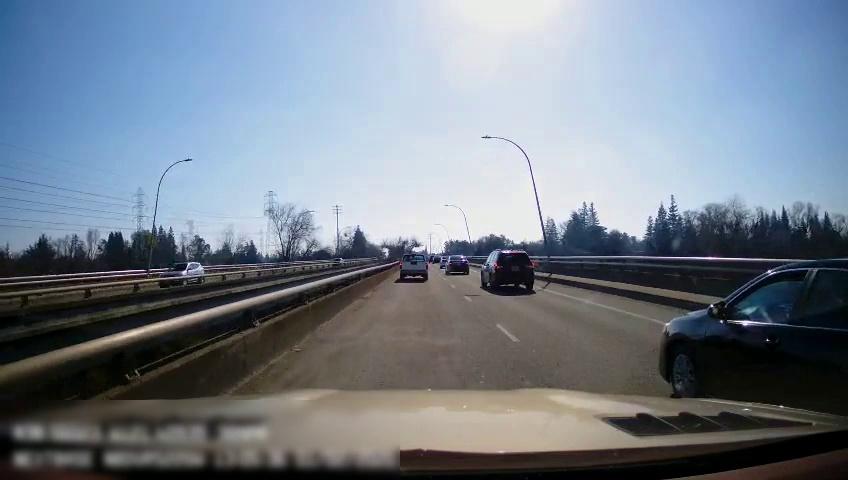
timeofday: Day
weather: Sunny
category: Drivable Space
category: Vehicles | Car
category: Vehicles | Truck
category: Vehicles | Car
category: Vehicles | SUV
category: Vehicles | Car
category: Vehicles | Car
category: Vehicles | Car
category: Lanes | Current Lane
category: Lanes | Alternate Lane